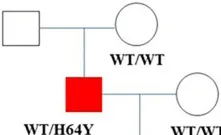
(A) Gamma-haemoglobin mutation lineages, with squares representing male members, circles representing female members, and shadows representing the case and her proband's father.
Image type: pathology (giemsa)